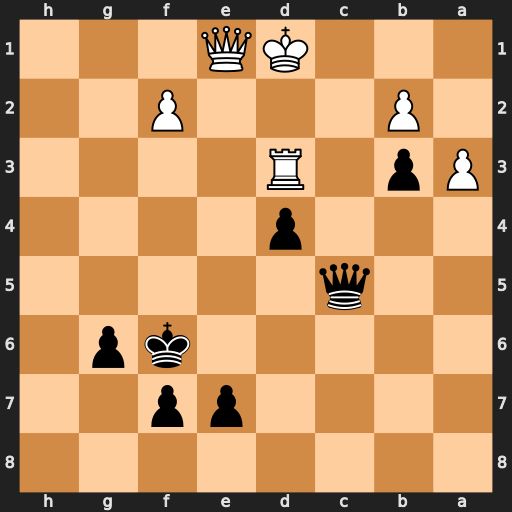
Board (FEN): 8/4pp2/5kp1/2q5/3p4/Pp1R4/1P3P2/3KQ3
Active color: b
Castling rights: -
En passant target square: -
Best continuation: Qc2#